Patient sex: M
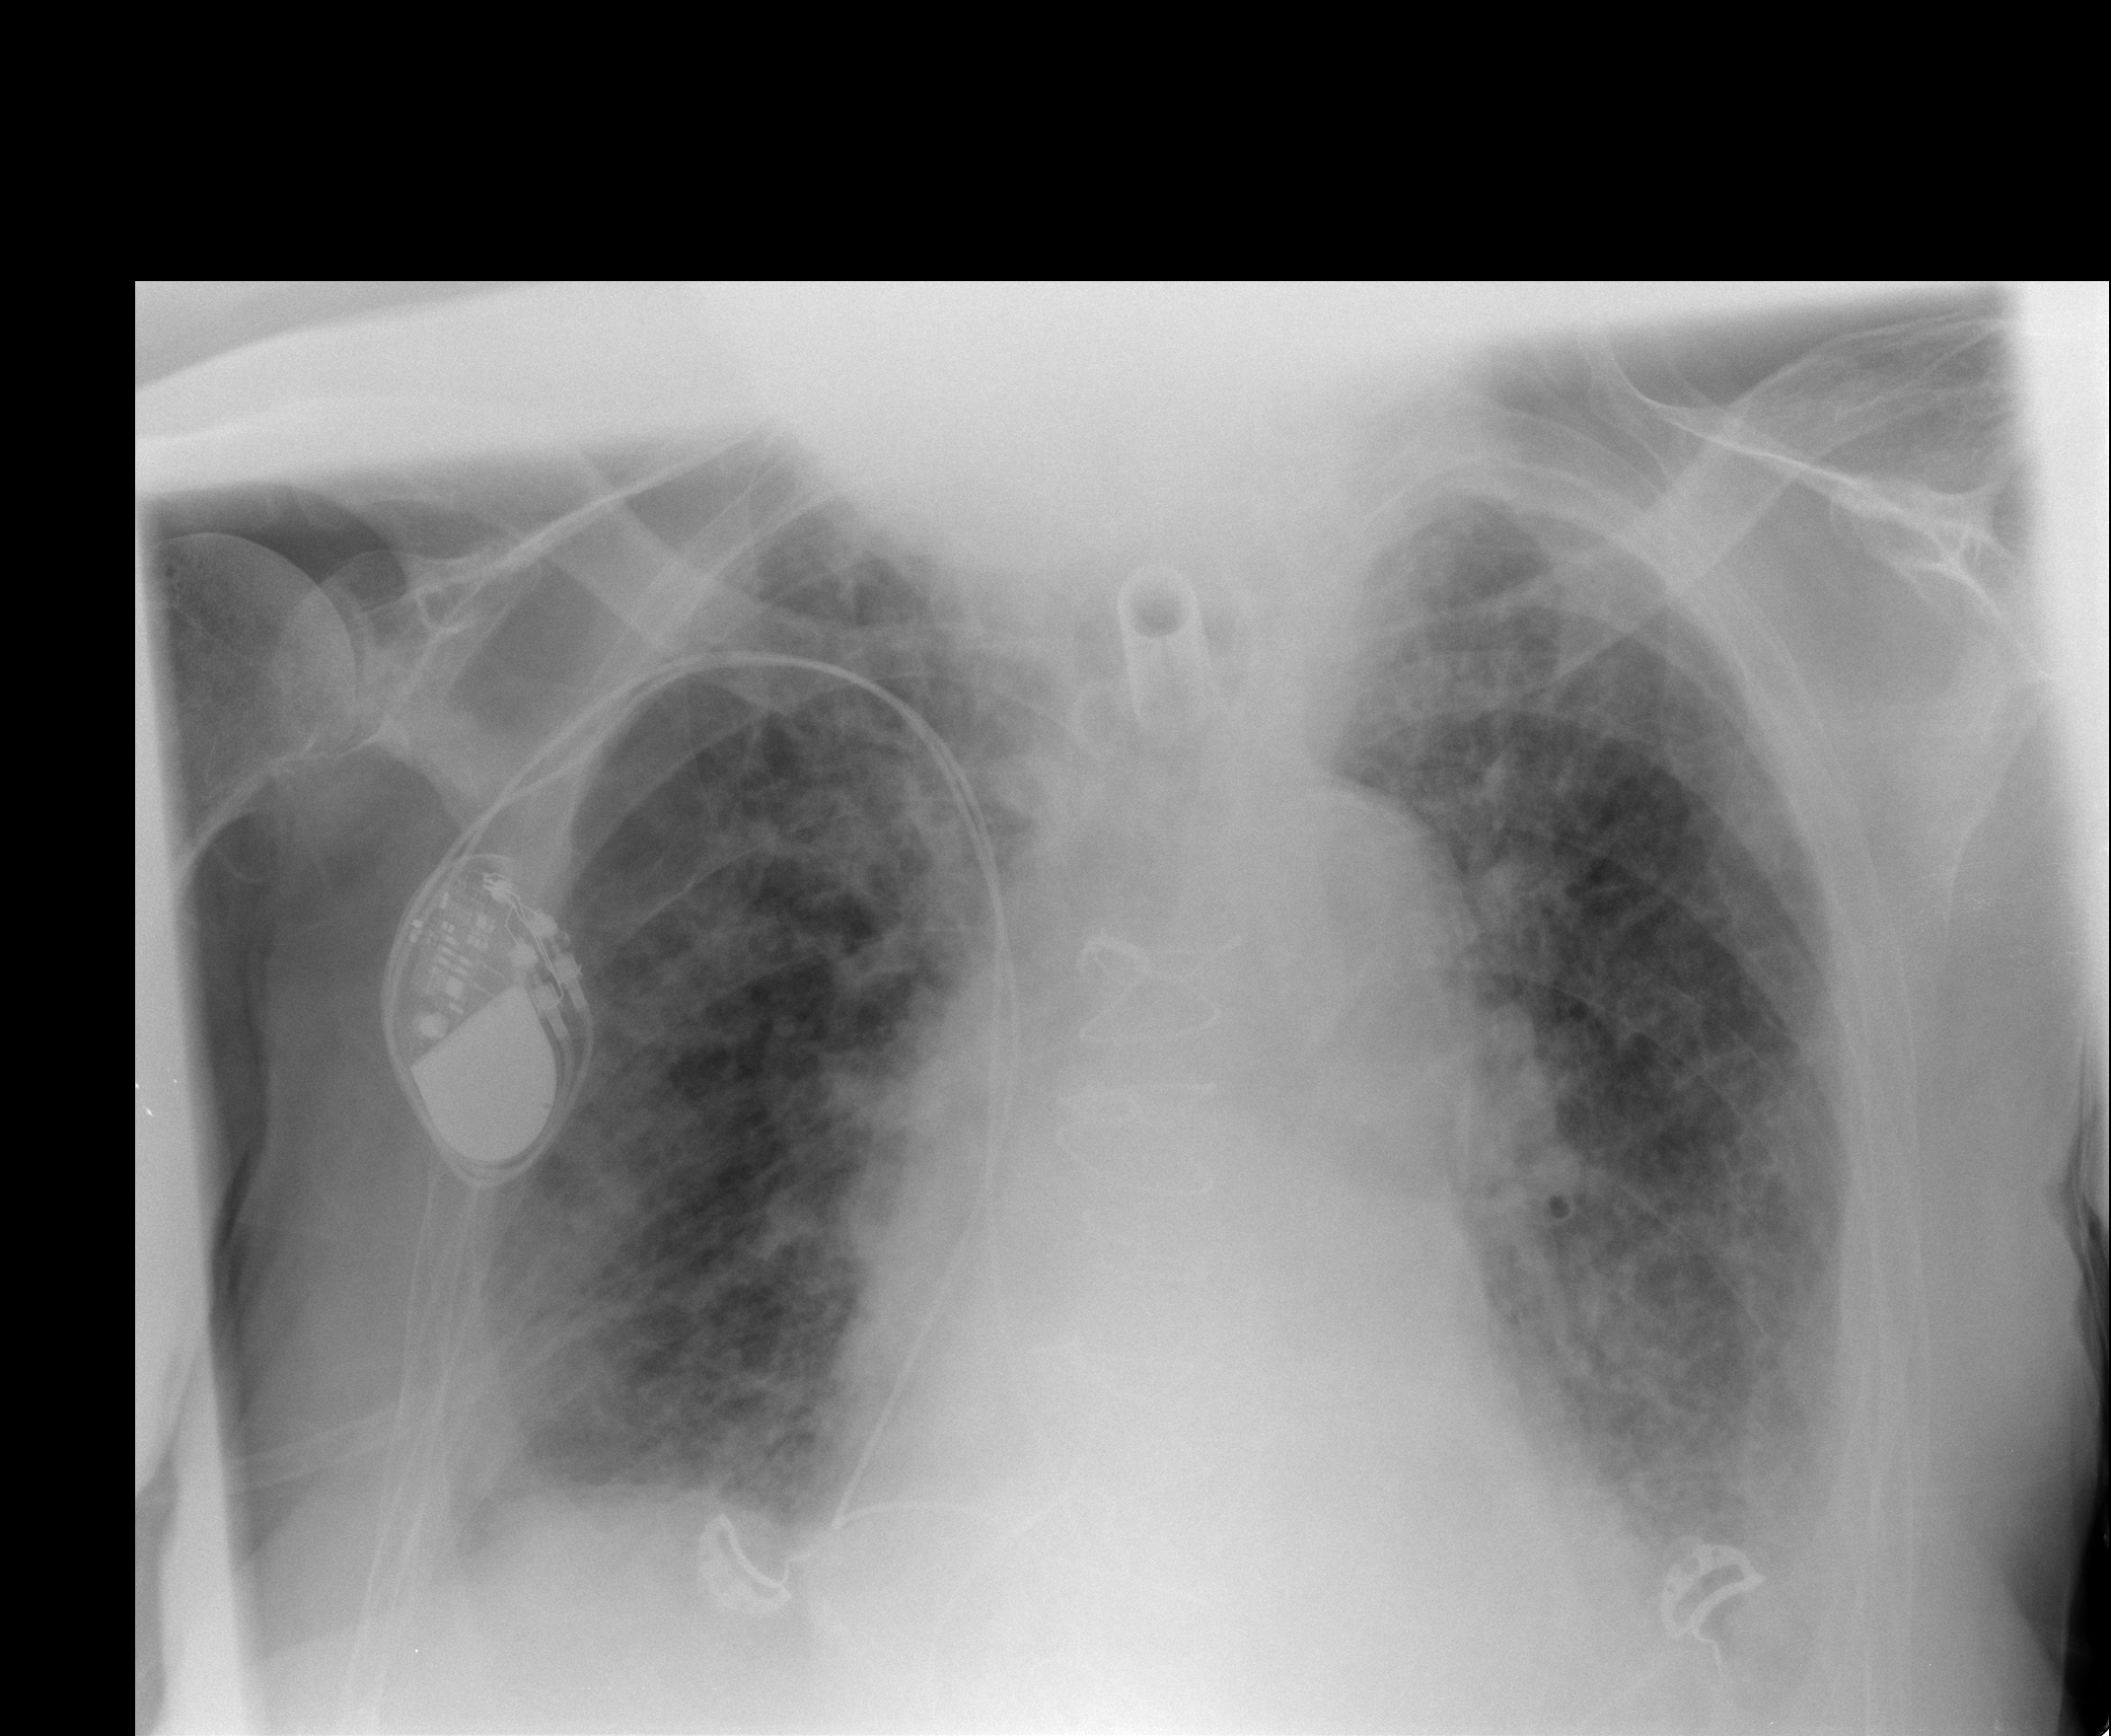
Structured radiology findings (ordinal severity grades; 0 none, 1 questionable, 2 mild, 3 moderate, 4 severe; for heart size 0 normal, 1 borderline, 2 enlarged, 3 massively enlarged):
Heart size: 0
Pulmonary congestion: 2
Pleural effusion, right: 2
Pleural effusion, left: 2
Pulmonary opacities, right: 3
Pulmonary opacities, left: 3
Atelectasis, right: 0
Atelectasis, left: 2